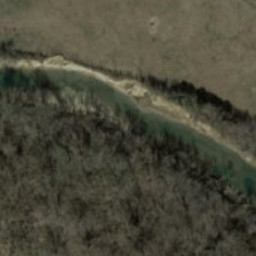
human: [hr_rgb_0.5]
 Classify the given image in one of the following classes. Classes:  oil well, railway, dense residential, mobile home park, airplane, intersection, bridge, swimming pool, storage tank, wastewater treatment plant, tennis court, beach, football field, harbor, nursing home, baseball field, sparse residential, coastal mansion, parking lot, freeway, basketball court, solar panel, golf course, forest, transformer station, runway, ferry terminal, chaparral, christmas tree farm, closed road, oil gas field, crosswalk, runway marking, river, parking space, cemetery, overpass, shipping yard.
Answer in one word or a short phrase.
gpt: river